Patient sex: M
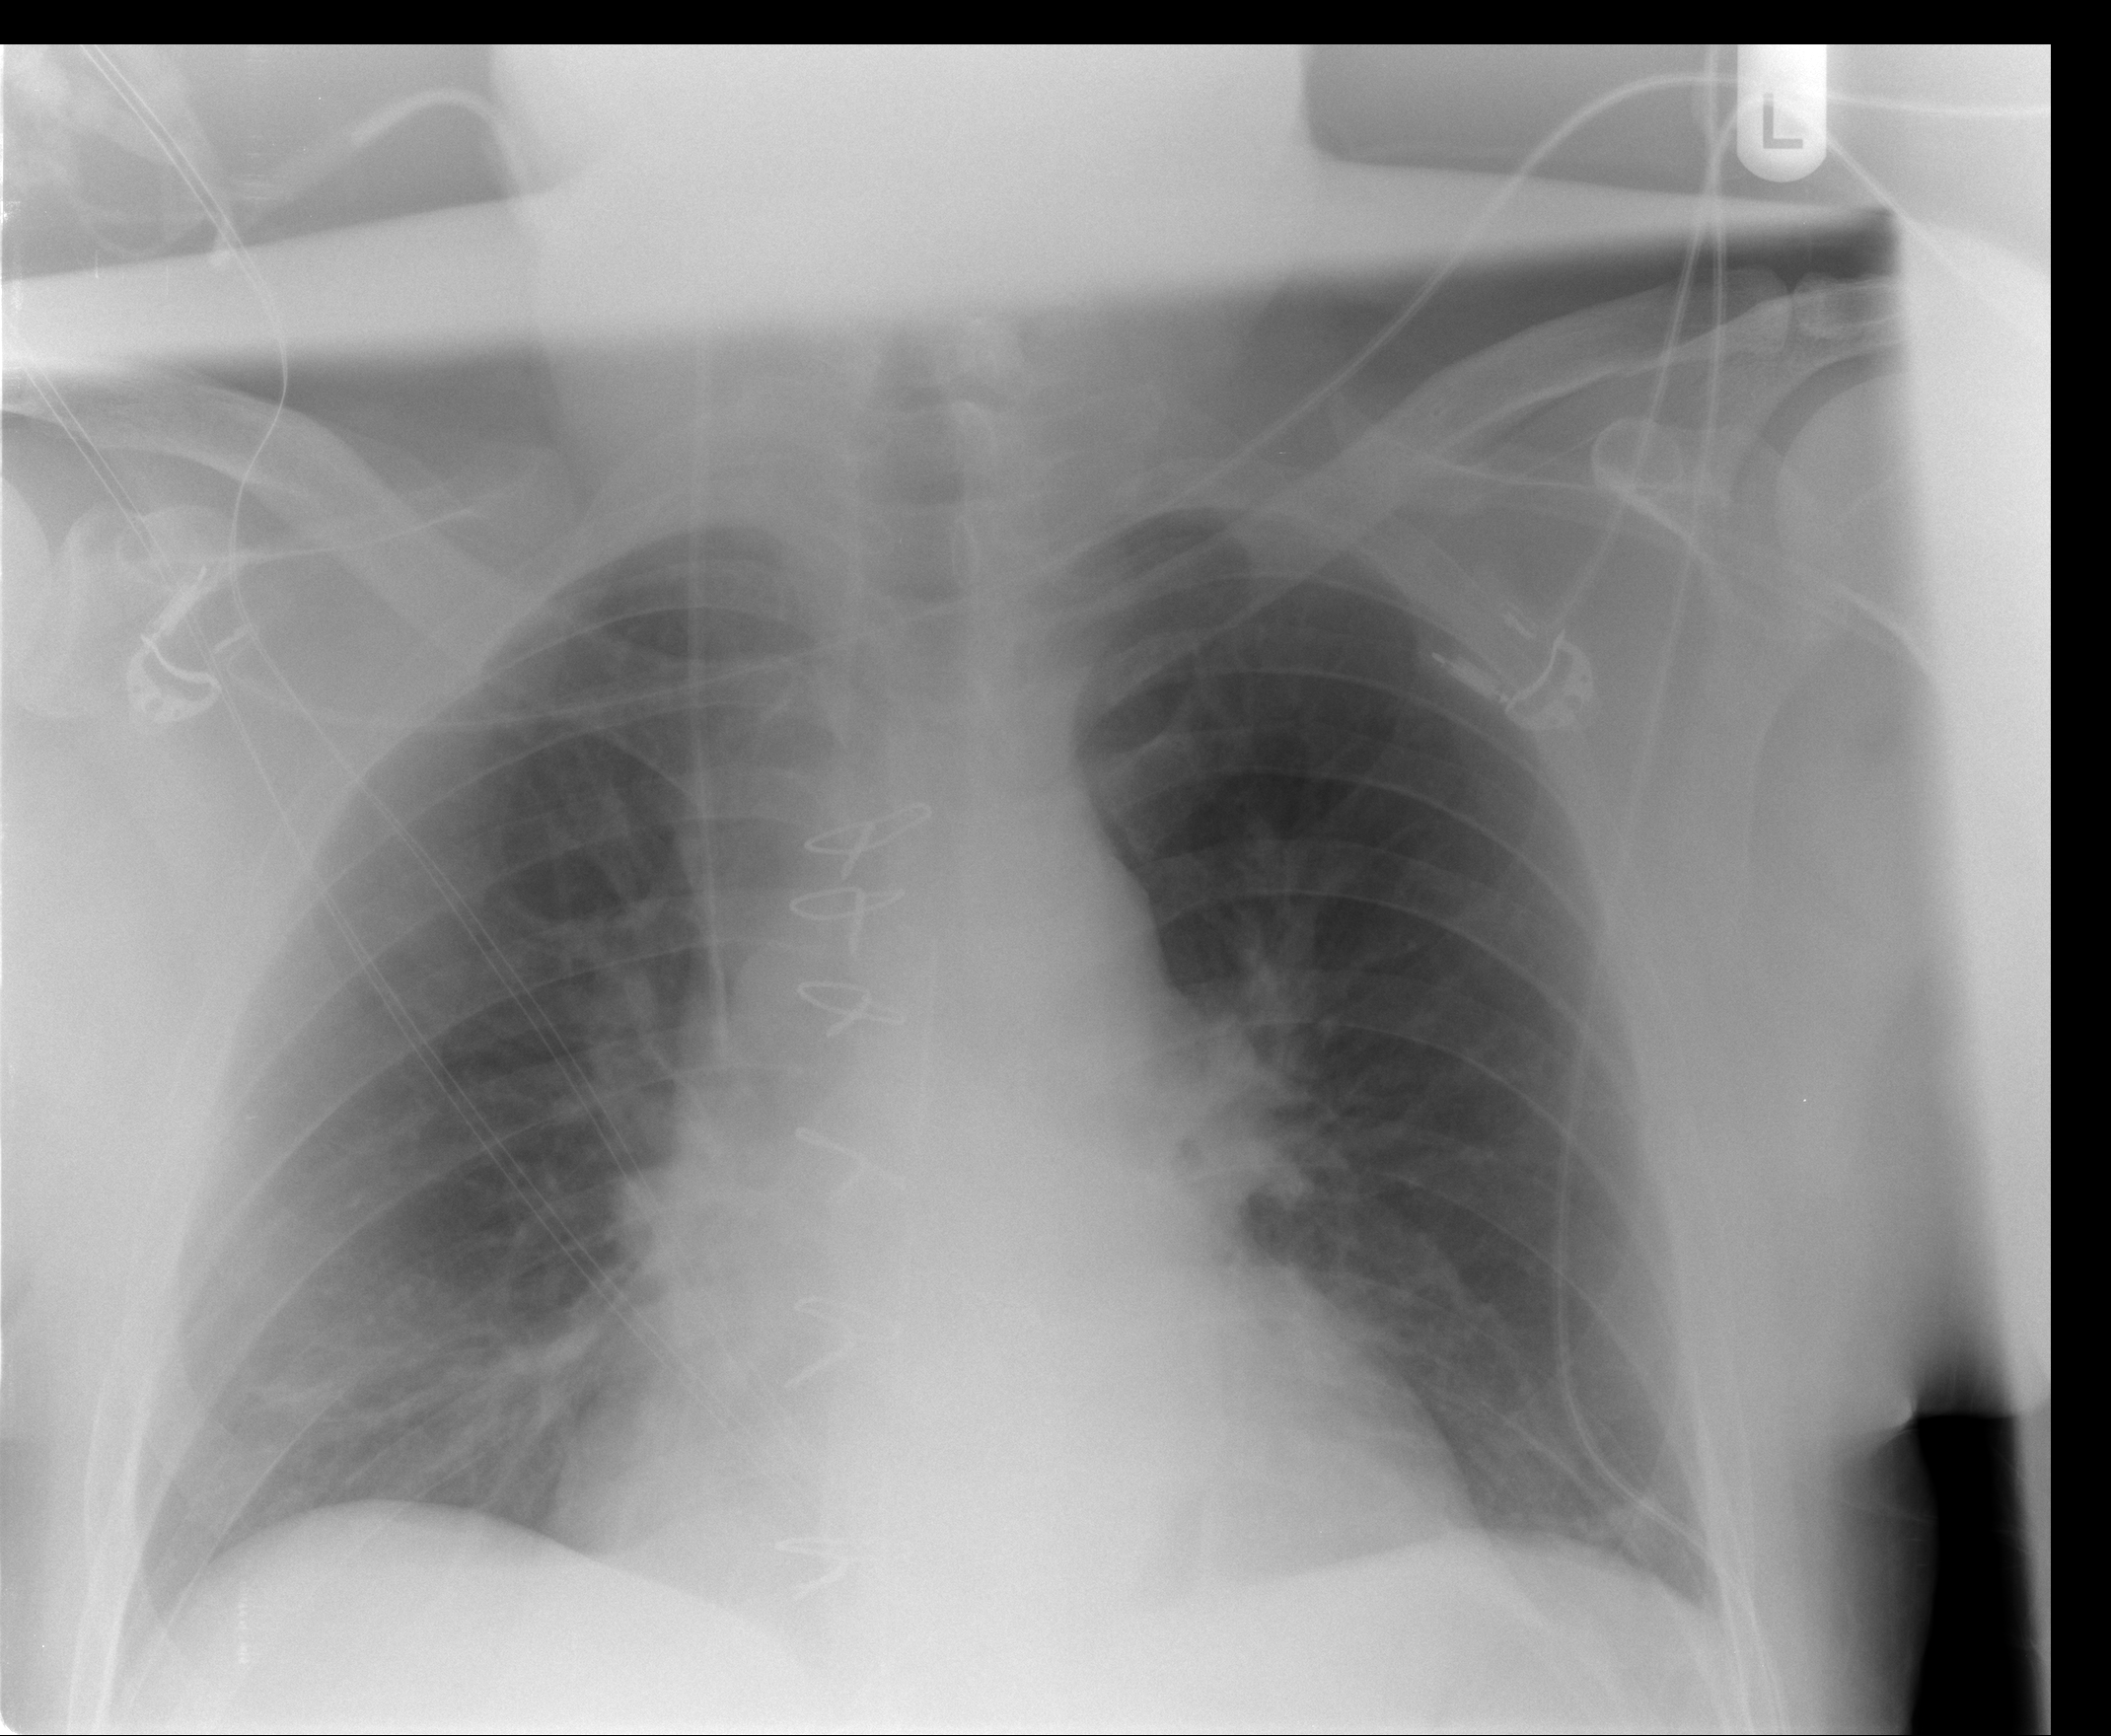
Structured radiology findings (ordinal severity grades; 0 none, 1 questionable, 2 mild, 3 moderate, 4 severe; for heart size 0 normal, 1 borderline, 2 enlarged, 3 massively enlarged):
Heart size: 2
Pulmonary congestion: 0
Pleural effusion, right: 0
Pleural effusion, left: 0
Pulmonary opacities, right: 0
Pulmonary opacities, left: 0
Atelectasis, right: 1
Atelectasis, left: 0